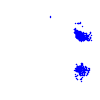
Particle: electron